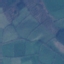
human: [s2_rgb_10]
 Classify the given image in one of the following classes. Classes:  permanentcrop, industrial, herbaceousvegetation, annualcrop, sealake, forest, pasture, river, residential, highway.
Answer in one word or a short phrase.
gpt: Pasture